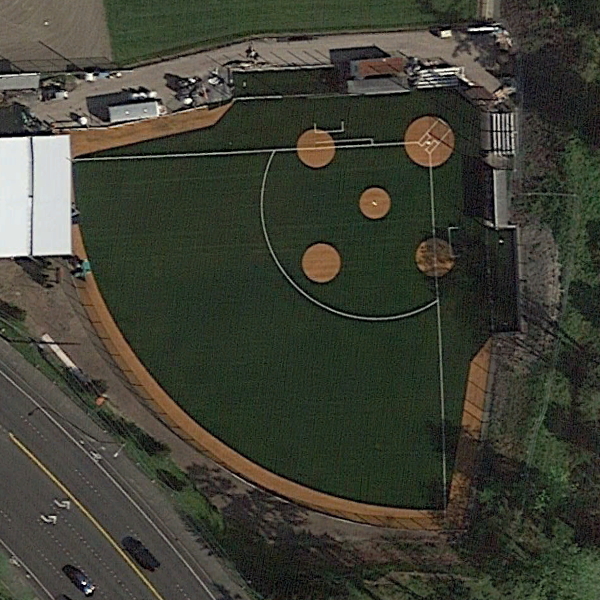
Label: BaseballField